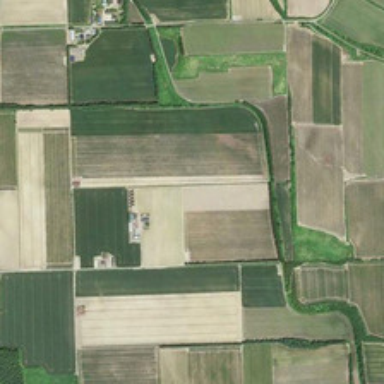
Many pieces of farmlands and several buildings are together .